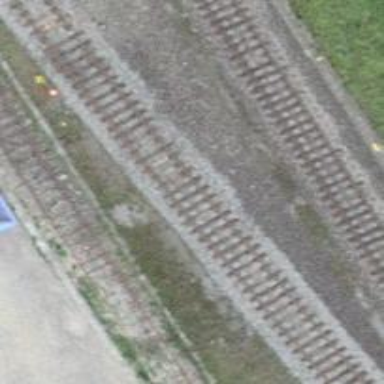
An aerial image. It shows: Single-track railway siding with electrified contact lines.